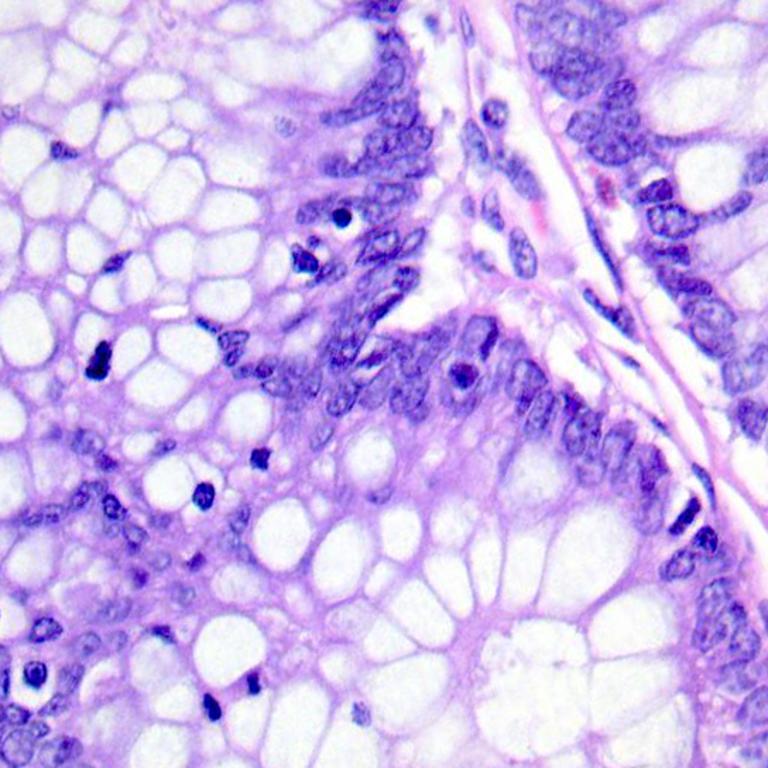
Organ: colon
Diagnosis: benign